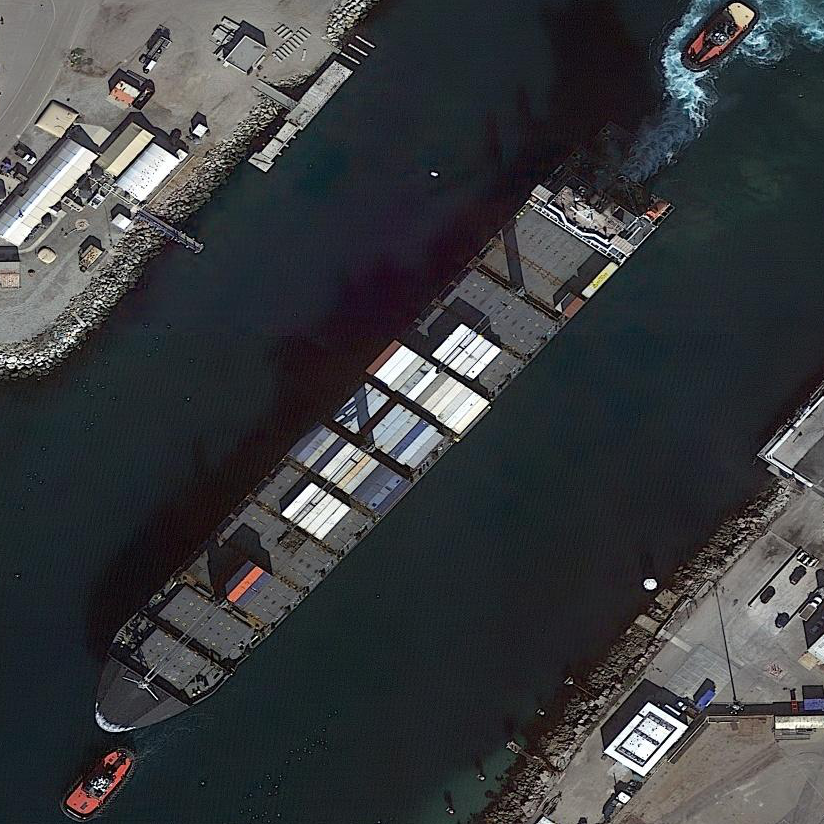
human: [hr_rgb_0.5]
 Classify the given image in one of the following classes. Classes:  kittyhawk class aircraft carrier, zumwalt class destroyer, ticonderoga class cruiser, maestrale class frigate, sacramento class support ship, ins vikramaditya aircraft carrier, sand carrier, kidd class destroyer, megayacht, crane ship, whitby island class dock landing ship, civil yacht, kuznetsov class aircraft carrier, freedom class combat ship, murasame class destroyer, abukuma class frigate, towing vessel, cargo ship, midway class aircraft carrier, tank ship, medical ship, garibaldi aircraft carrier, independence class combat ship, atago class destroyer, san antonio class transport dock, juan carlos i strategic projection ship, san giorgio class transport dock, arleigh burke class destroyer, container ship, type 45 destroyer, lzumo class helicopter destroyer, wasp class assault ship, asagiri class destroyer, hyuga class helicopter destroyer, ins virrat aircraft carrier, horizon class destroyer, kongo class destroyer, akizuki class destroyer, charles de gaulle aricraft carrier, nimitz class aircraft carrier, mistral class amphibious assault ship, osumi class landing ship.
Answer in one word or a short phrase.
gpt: Container ship